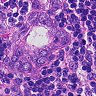
Metastatic tissue present: yes